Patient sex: M
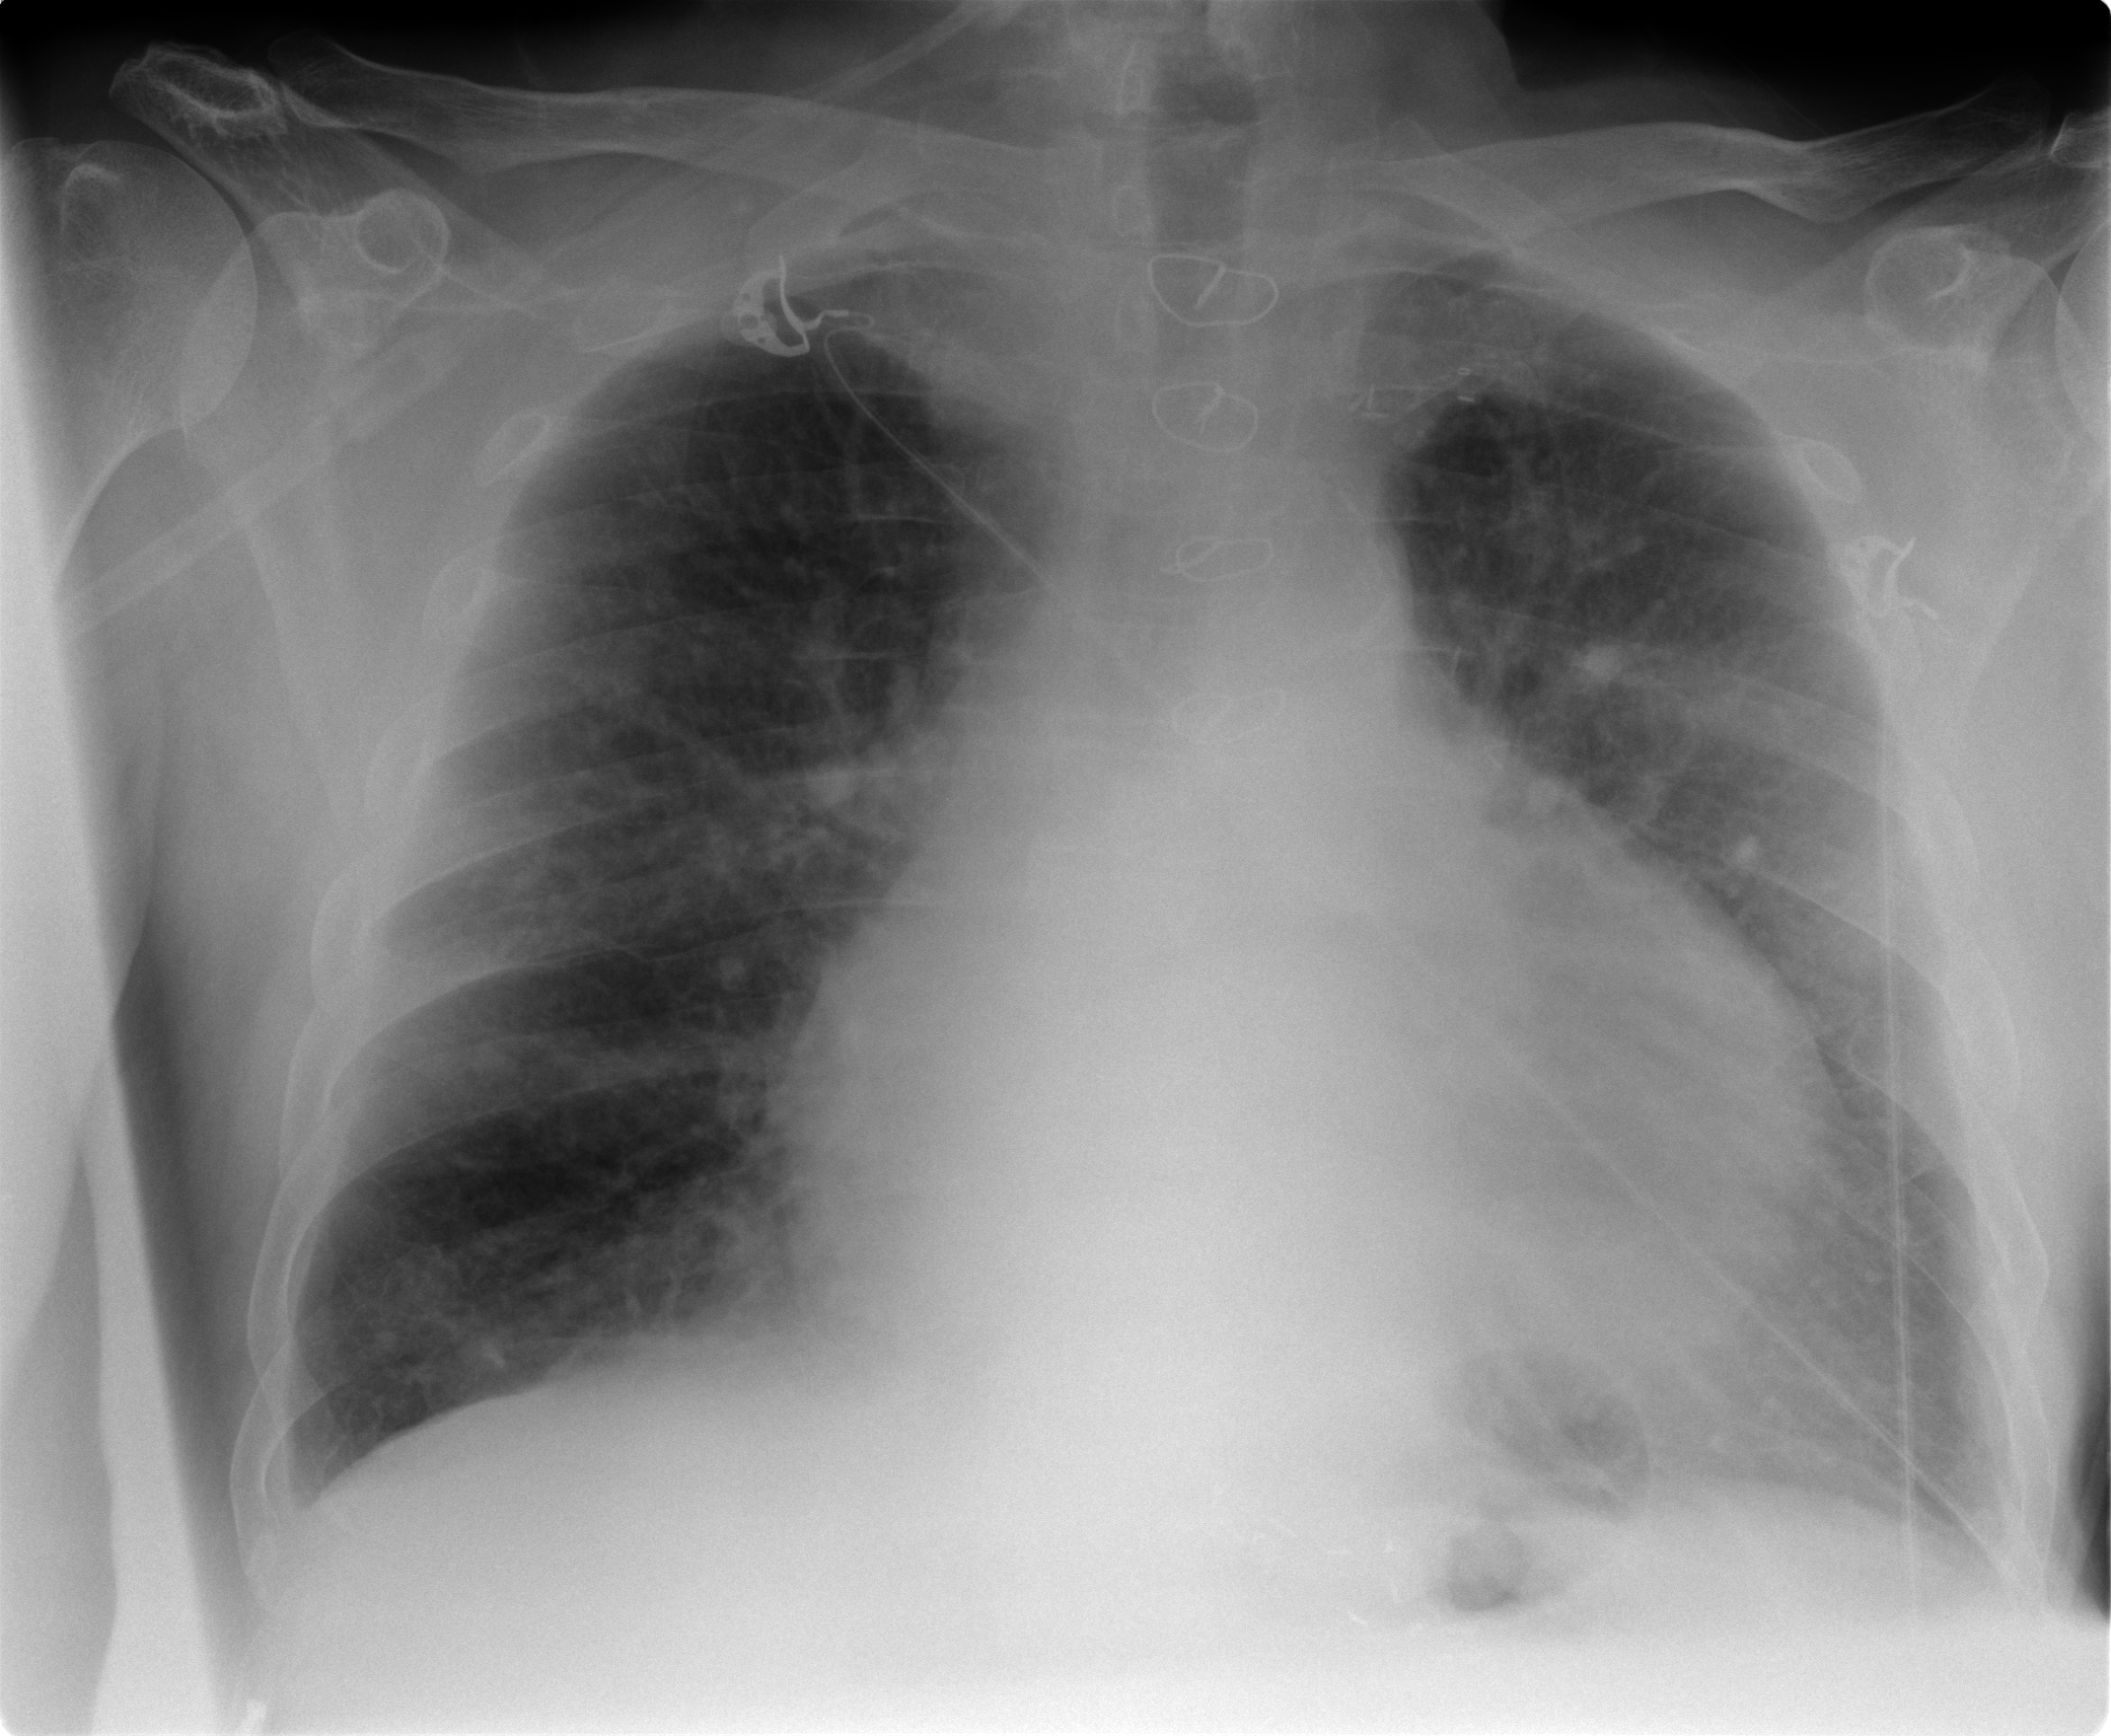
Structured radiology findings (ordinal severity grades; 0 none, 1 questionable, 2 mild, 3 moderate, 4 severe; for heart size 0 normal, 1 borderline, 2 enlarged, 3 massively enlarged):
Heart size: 2
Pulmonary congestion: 2
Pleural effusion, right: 1
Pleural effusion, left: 1
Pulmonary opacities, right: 1
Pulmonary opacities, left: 1
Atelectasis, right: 1
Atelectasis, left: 1